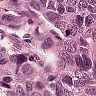
Metastatic tissue present: yes